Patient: sex M, age 42
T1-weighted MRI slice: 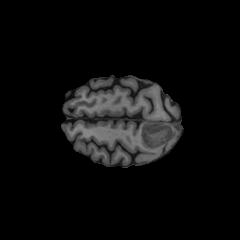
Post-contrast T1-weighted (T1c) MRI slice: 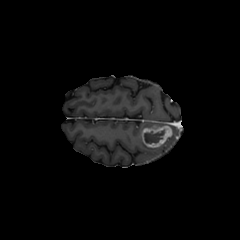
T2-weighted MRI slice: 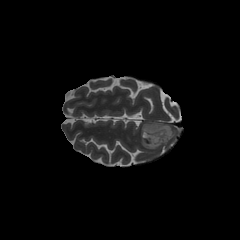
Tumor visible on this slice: yes
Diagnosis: Glioblastoma, IDH-wildtype
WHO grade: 4